Question: I am trying to find the value of a Struture which is contained inside an Array. The following diagram shows the representation:

I tried the code below, but it is giving me this error, using CF 9.0.1
'''
Element OPTIONTYPE_NAME is undefined in a CFML structure referenced as part of an expression.
'''
Code I am trying:
'''
<cfif !ArrayIsEmpty(result)>
<cfset arrayIndex = 0>
<cfloop from="1" to="#ArrayLen(result)#" index="counter">
<cfif result[counter].OPTIONTYPE_NAME IS "color">
<cfset arrayIndex = counter>
<cfdump var="#arrayIndex#">
</cfif>
</cfloop>
'''
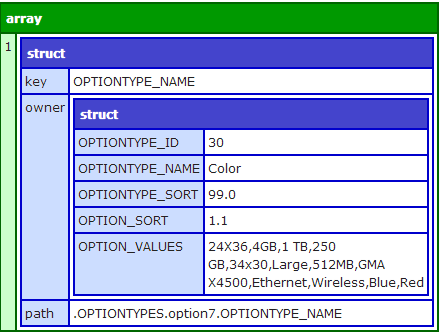
Answer: Well the error is pretty much telling you what the problem is. There a key 'OPTIONTYPE_NAME' in 'result[counter]'.
'result[counter]' has keys 'key', 'owner' and 'path'.
I think you want to be looking at 'result[counter].owner.OPTIONTYPE_NAME'